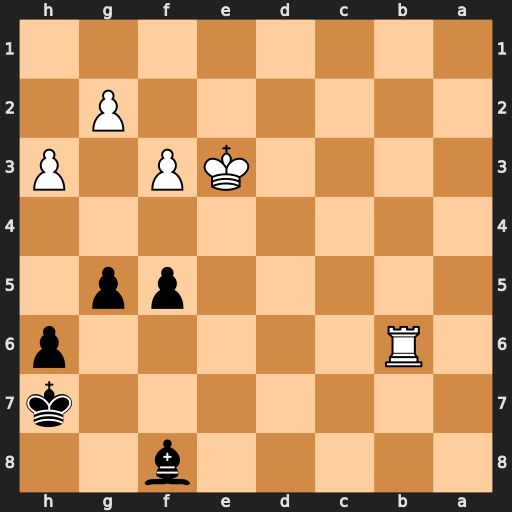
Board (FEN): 5b2/7k/1R5p/5pp1/8/4KP1P/6P1/8
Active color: b
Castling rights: -
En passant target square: -
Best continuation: Bc5+ Kd3 Bxb6